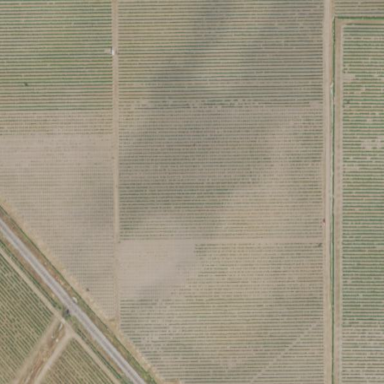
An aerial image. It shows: Vineyard with grape crops.